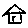
Label: house